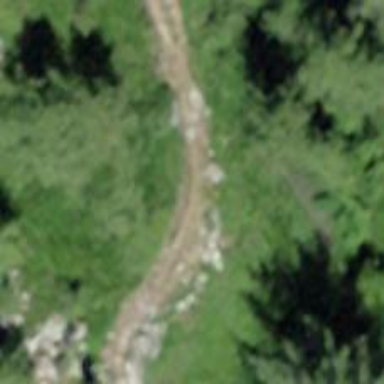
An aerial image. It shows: Path.